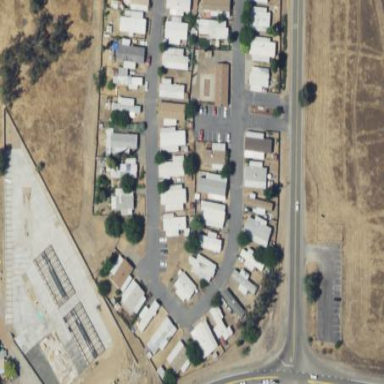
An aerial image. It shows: Residential area known as Mobile Home Park.